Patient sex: F
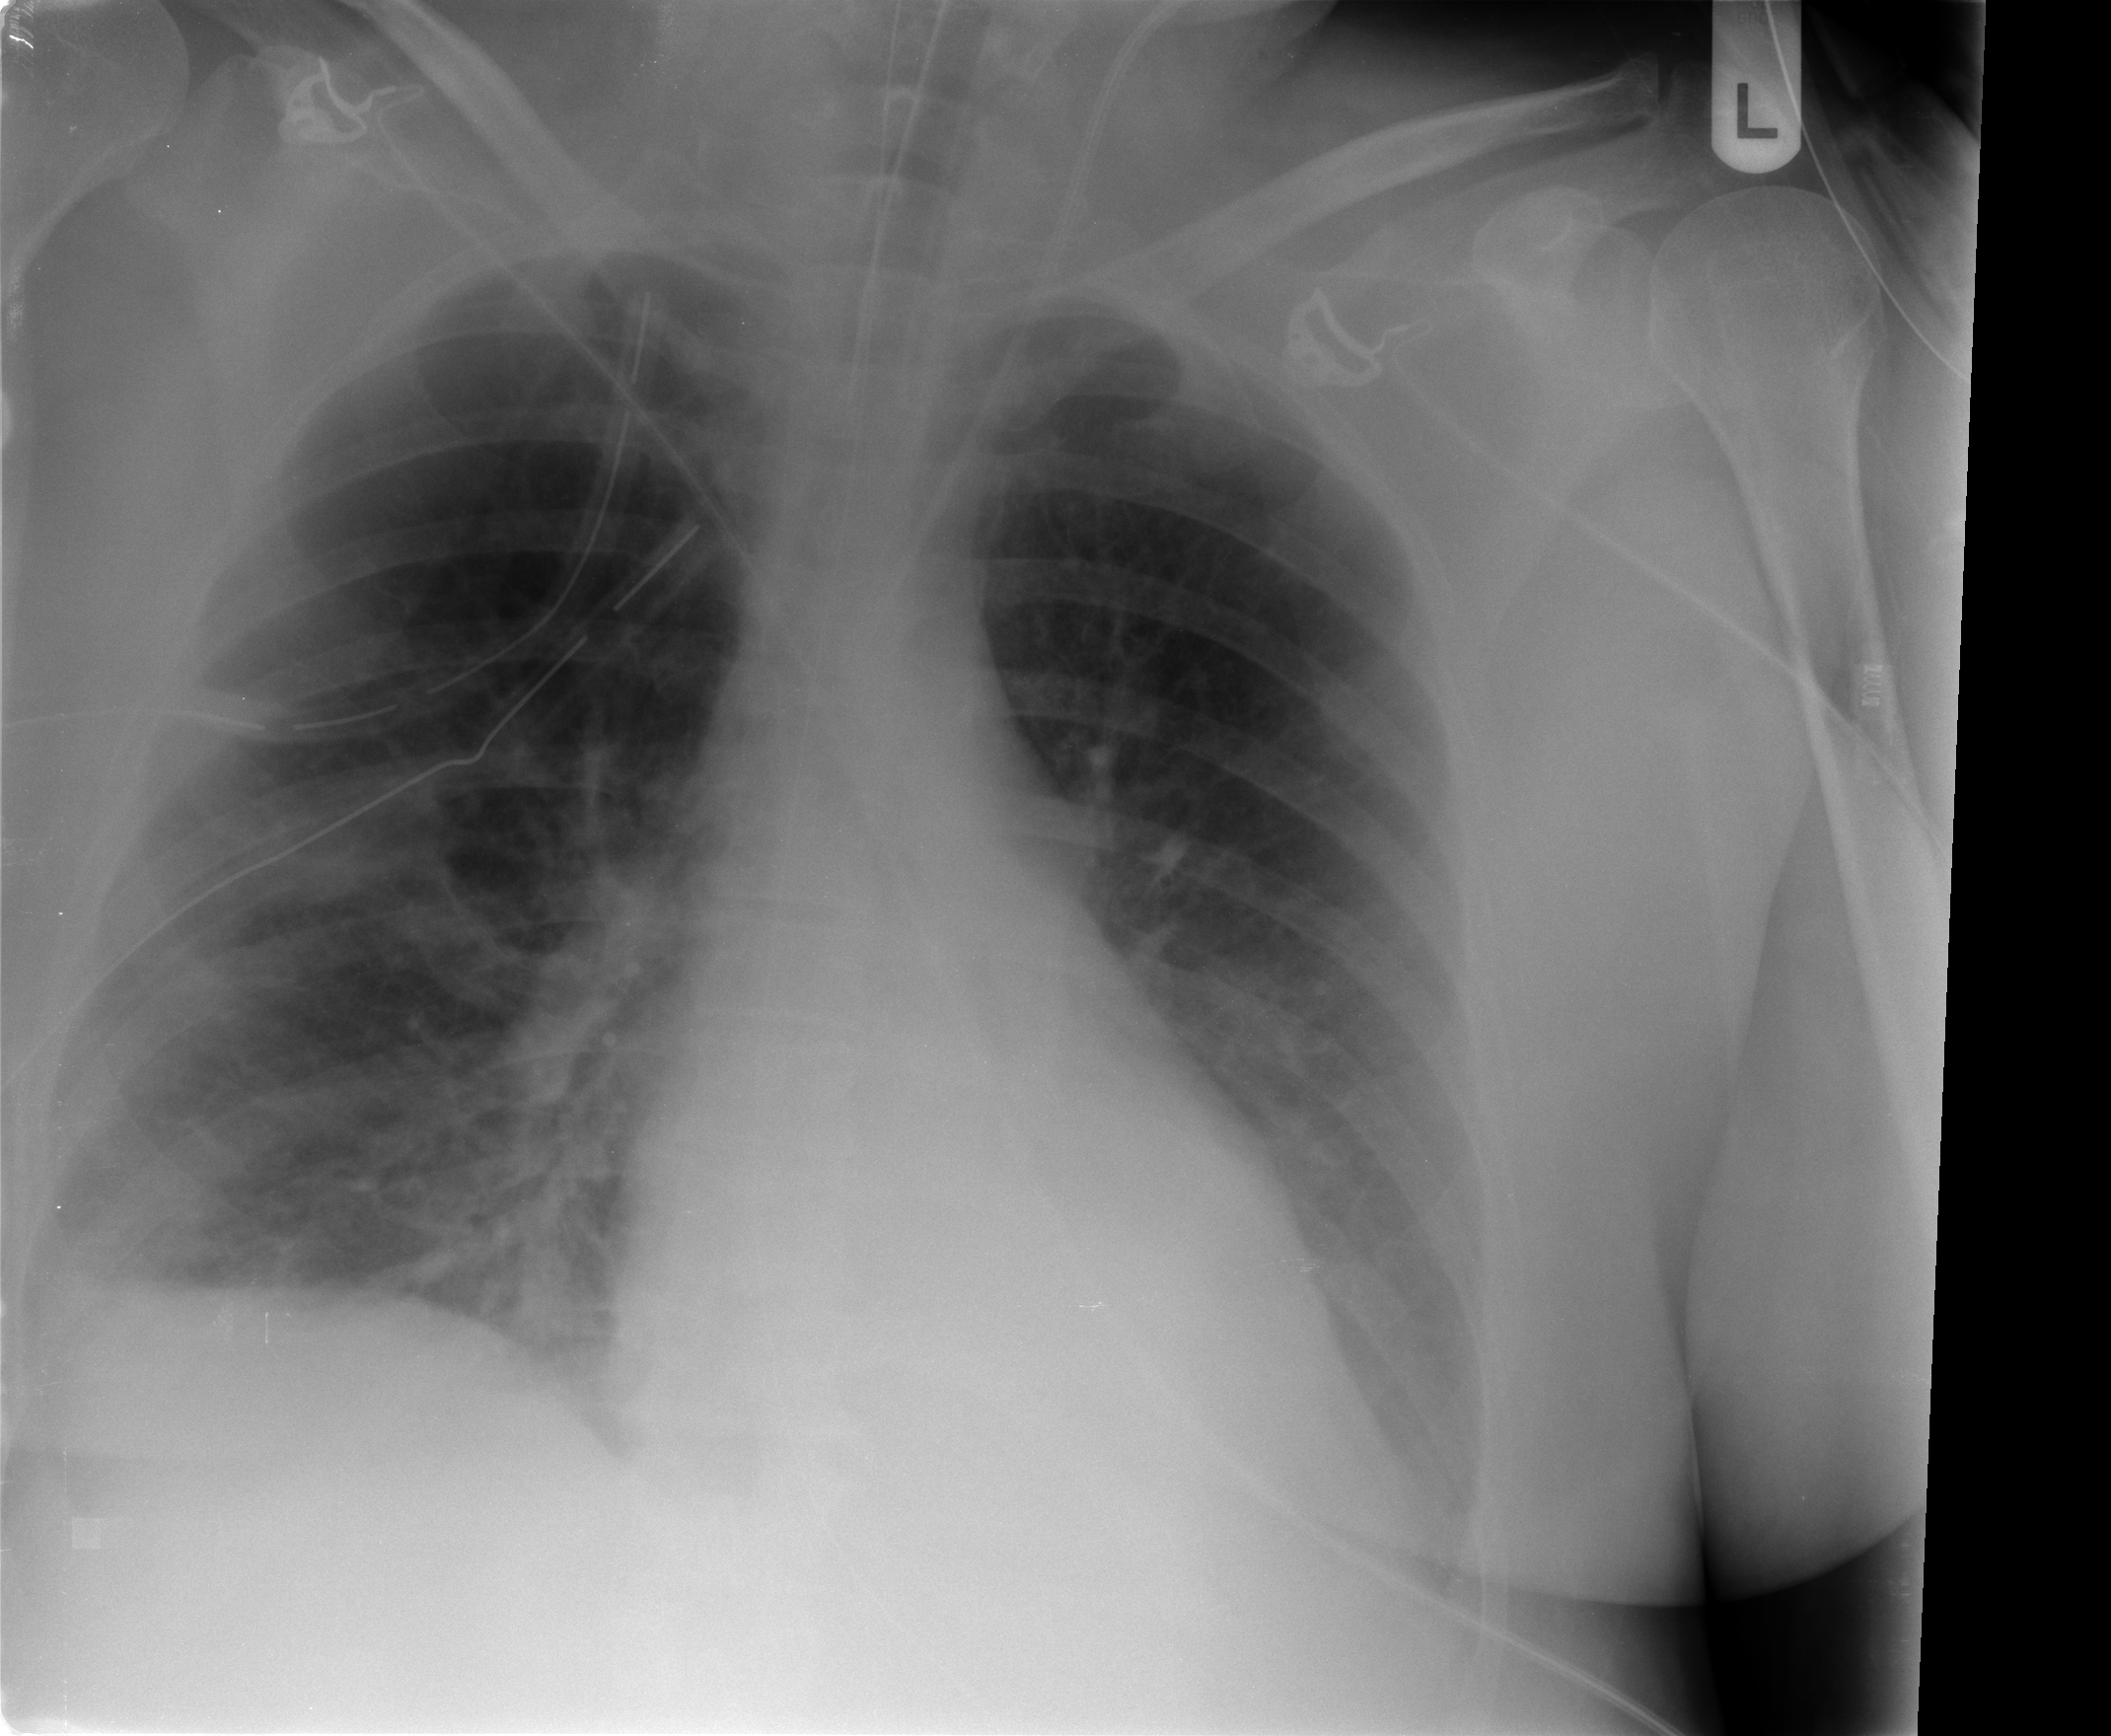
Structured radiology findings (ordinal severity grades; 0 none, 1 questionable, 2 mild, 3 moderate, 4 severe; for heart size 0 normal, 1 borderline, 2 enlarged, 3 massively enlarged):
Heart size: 1
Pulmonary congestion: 1
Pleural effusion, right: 1
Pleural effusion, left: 1
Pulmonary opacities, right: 2
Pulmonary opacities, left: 0
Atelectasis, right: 2
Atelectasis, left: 2